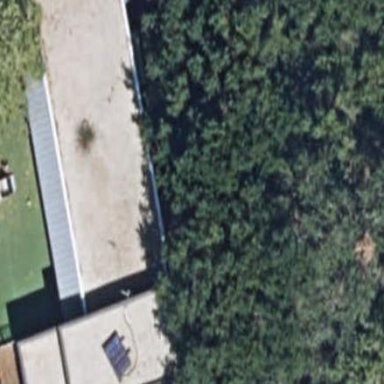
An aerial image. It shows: Kindergarten building.